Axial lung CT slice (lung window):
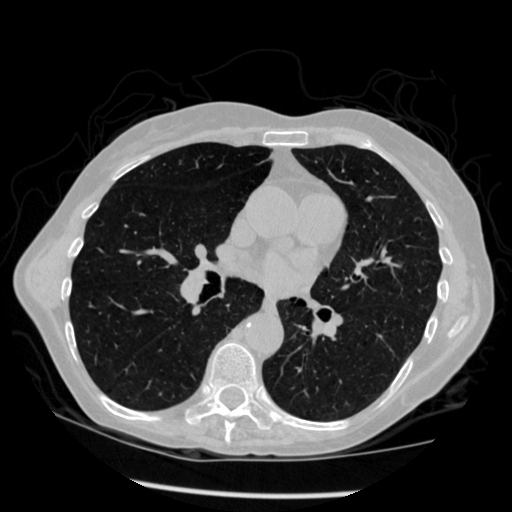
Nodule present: no